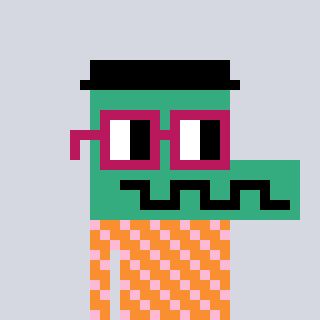
a pixel art character with square dark red glasses, a crocodile-shaped head and a orange-colored body on a cool background